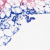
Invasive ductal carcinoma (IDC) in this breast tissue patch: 0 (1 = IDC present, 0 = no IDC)